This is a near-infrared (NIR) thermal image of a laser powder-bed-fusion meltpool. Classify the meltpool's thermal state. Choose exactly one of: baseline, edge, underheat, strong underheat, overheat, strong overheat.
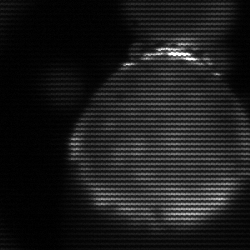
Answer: edge